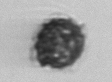
Label: Syracosphaera_pulchra